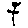
Label: flower